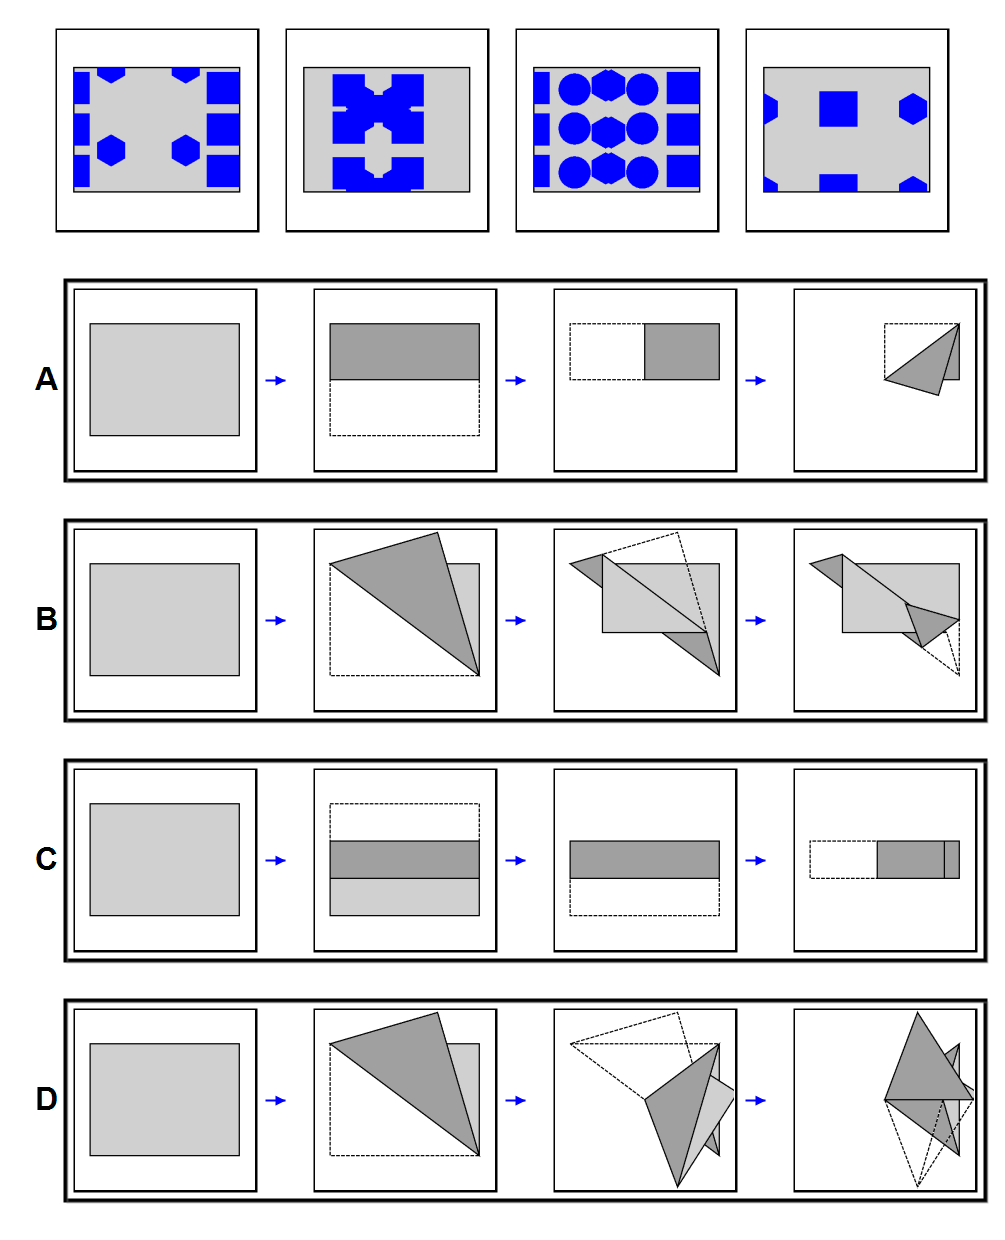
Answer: C